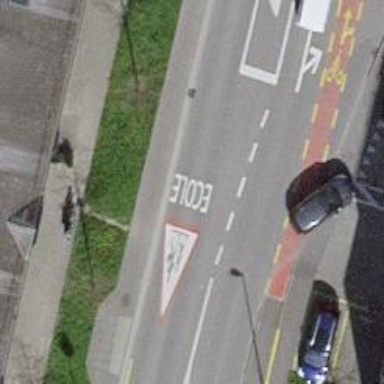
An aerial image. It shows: Tertiary road with asphalt surface. There are cycle tracks on both sides and sidewalks.